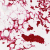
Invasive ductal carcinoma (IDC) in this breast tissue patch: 0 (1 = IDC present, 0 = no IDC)